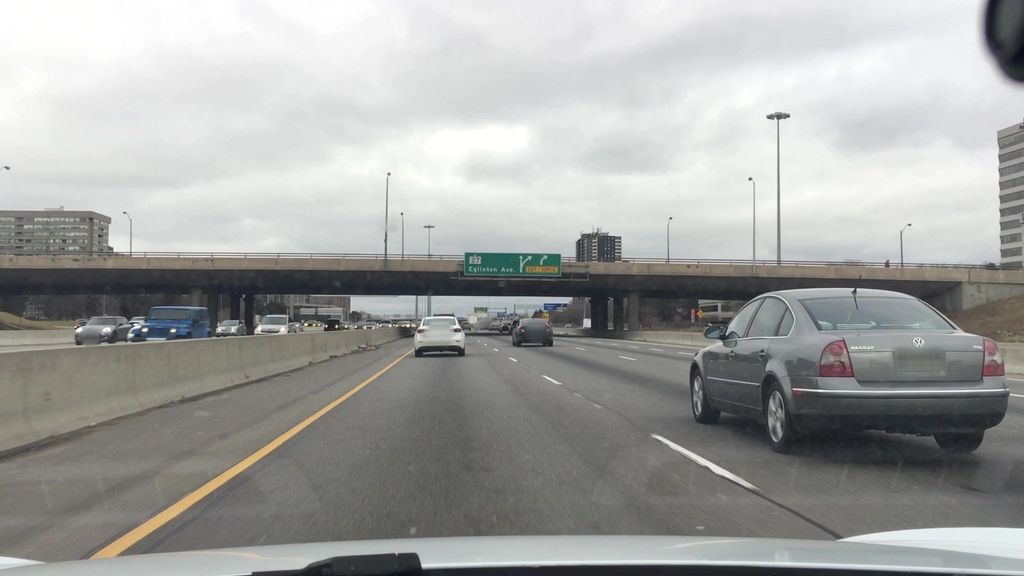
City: toronto